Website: ulta-beauty
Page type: customer-info-address
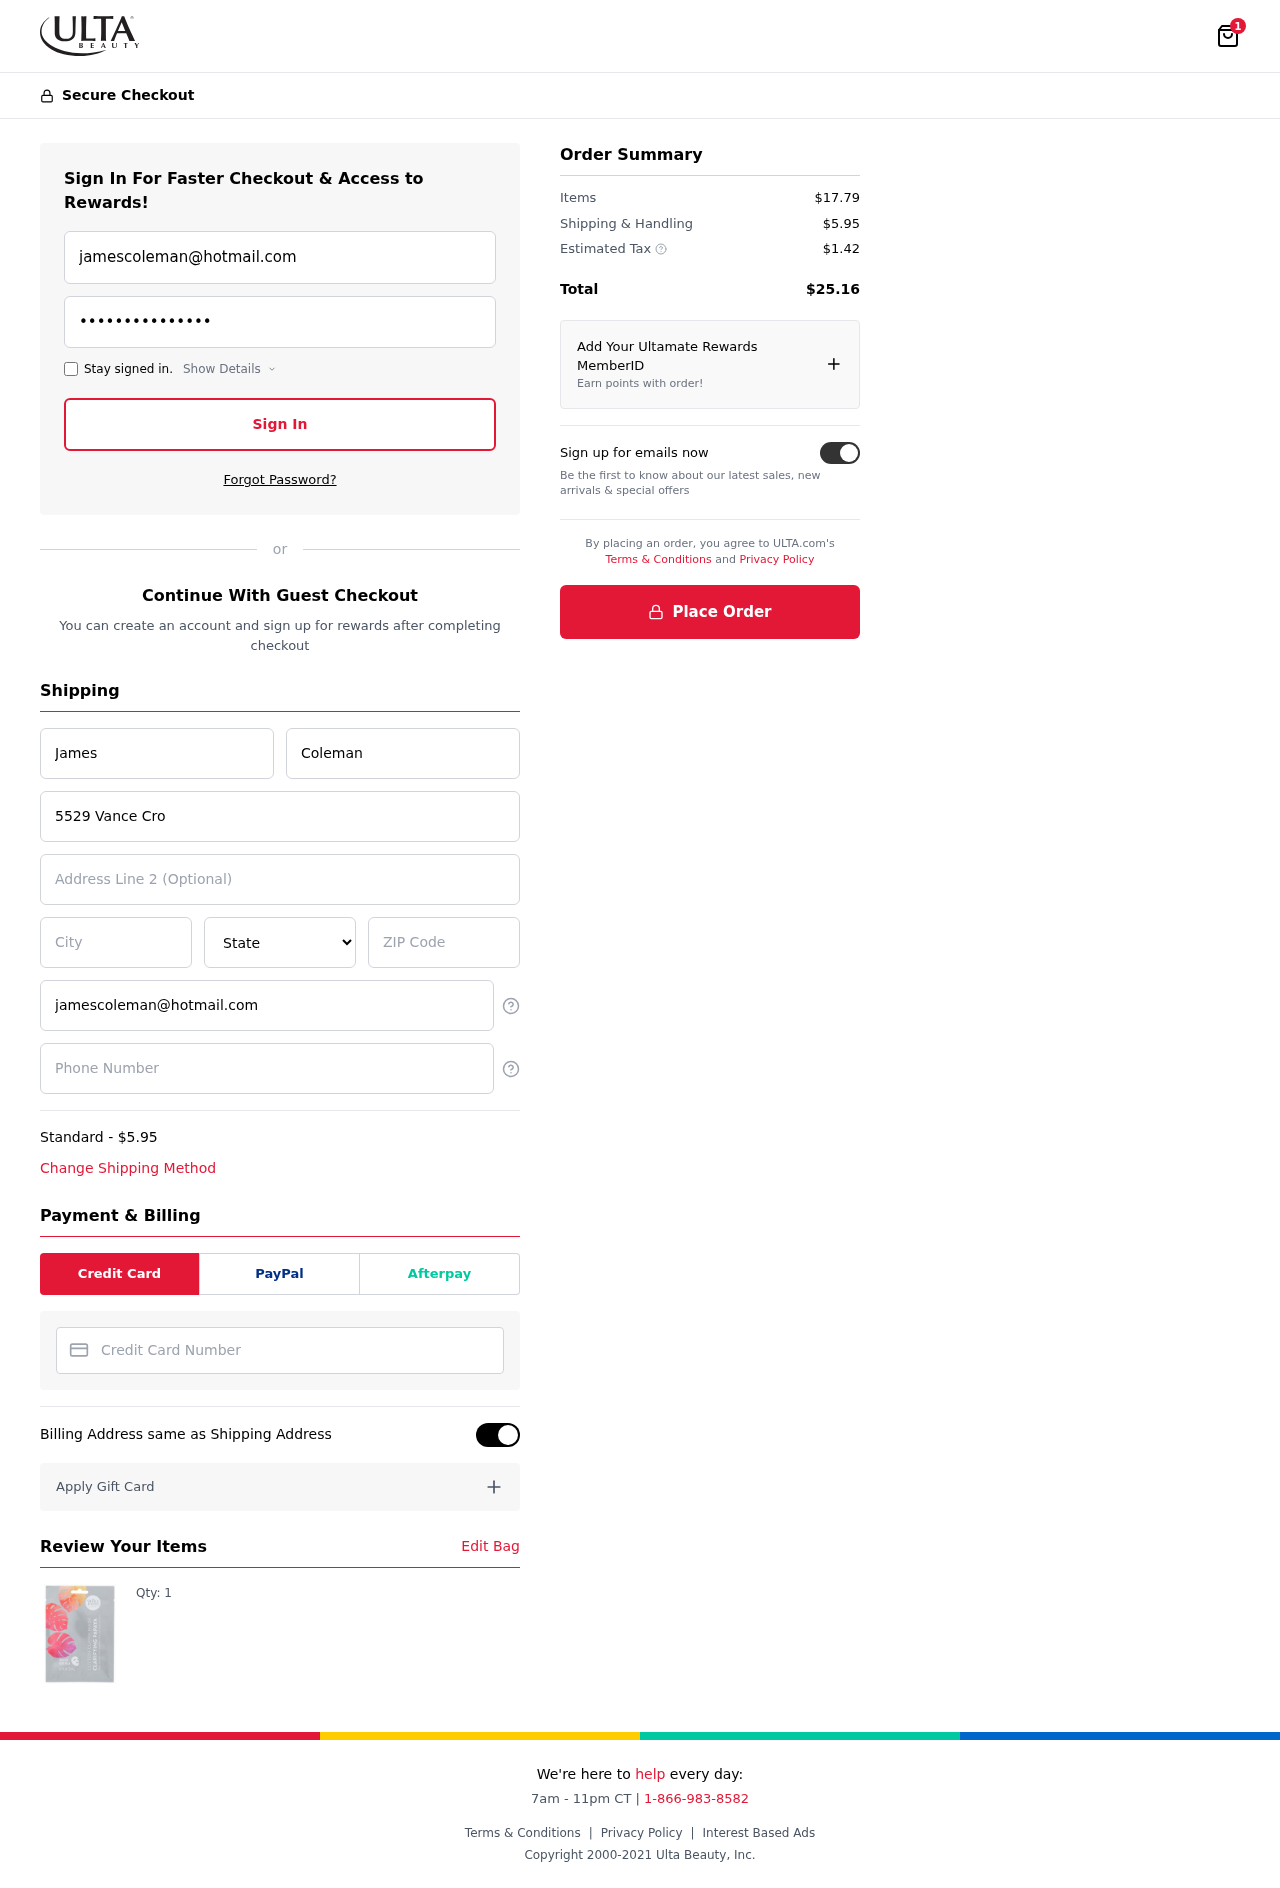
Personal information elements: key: PII_CARD_NUMBER
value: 2299 3814 6993 0523
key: PII_CITY
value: North Christopher
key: PII_EMAIL
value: jamescoleman@hotmail.com
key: PII_FIRSTNAME
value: James
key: PII_LASTNAME
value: Coleman
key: PII_PHONE
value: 8204376699
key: PII_POSTCODE
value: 98394
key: PII_STATE
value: Hawaii
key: PII_STREET
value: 5529 Vance Crossroad
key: PII_STREET2
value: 436 Brennan Islands
Product elements: key: PRODUCT1_QUANTITY
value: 1
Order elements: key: ORDER_NUM_ITEMS
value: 1
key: ORDER_SHIPPING_COST
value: $5.95
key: ORDER_ITEMS_TOTAL
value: $17.79
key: ORDER_SHIPPING_COST2
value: $5.95
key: ORDER_TAX
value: $1.42
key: ORDER_TOTAL
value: $25.16